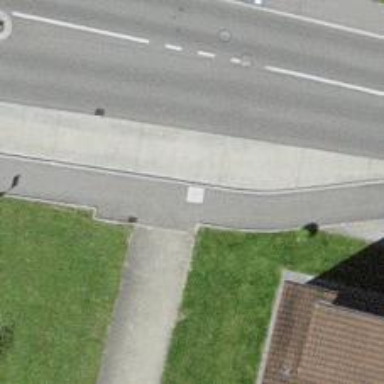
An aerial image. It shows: Bus stop with platform for public transport.